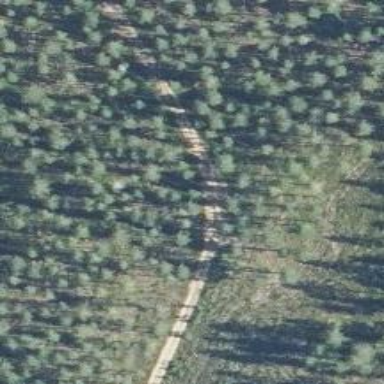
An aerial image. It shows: Track road specifically designed for nordic activities. The track is groomed for both classic and skating styles.